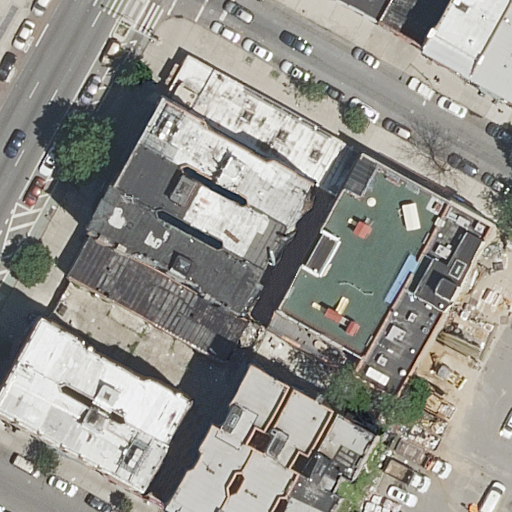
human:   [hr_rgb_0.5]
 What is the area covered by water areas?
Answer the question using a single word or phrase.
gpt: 0m2

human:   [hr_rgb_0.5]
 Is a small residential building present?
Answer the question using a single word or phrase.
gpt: yes

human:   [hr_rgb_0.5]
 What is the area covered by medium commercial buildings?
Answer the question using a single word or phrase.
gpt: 0m2

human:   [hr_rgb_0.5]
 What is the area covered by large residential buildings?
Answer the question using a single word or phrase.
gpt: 797m2

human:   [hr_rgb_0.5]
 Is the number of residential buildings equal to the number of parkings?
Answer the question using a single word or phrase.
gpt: no

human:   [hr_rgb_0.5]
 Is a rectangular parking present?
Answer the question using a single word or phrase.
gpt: yes

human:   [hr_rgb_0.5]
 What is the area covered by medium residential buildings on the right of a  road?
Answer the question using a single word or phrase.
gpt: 2391m2

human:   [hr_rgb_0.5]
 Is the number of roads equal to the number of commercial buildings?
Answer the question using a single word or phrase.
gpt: no

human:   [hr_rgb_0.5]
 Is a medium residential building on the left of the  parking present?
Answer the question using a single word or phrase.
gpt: yes

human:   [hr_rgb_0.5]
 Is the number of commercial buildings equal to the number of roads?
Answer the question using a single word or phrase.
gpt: no

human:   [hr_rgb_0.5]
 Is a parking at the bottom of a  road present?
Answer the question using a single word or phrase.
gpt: yes

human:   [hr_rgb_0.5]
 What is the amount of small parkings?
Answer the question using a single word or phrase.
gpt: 0

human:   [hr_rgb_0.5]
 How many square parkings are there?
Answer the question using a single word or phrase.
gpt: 0

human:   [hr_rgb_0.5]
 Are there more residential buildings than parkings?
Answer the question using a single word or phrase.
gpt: yes

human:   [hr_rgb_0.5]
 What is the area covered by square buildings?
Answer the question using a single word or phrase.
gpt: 0m2

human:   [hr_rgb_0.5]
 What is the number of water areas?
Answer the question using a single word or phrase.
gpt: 0

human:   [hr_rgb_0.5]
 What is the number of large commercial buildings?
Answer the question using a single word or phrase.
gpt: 0

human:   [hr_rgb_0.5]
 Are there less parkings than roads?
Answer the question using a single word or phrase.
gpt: yes

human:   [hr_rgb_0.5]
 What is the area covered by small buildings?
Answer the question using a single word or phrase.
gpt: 281m2

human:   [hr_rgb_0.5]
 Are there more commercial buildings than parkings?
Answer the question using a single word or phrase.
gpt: no

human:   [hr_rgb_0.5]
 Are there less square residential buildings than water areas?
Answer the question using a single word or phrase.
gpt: no

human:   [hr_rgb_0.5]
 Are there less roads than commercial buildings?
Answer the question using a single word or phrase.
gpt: no

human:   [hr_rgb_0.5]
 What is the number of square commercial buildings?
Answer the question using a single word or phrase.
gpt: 0

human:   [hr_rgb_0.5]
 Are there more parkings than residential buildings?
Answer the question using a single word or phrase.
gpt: no

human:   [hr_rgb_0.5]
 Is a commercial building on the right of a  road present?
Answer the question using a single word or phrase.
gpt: no

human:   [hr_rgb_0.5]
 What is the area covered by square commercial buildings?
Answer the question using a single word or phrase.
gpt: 0m2

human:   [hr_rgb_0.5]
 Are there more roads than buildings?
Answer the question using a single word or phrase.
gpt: no

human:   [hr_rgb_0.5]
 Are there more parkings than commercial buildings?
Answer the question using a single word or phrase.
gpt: yes

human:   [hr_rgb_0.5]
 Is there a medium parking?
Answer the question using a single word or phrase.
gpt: no

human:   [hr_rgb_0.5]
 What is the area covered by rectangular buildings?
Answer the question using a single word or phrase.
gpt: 1638m2

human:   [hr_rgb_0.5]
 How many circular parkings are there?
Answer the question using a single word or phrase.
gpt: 0

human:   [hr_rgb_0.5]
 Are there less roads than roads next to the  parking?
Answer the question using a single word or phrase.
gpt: no

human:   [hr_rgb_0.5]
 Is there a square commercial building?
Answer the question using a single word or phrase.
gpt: no

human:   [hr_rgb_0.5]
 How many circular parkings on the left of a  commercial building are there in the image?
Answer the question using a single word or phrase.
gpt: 0

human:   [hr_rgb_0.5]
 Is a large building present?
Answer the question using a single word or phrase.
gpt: yes

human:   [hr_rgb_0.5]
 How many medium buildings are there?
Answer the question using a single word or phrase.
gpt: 9

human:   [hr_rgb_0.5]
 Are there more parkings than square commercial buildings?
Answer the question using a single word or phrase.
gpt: yes